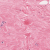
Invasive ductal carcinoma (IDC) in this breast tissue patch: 0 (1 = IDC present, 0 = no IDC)